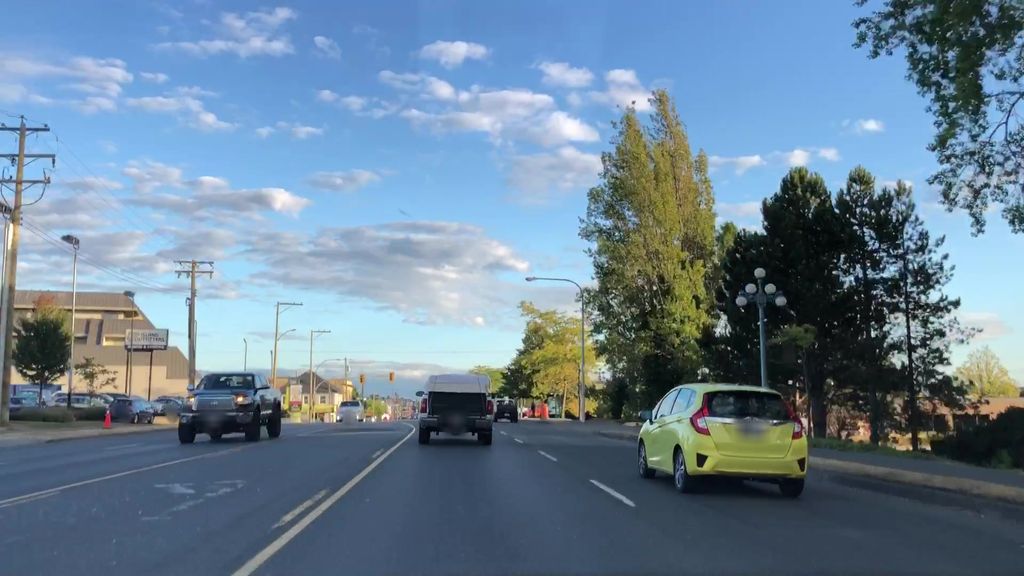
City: victoria